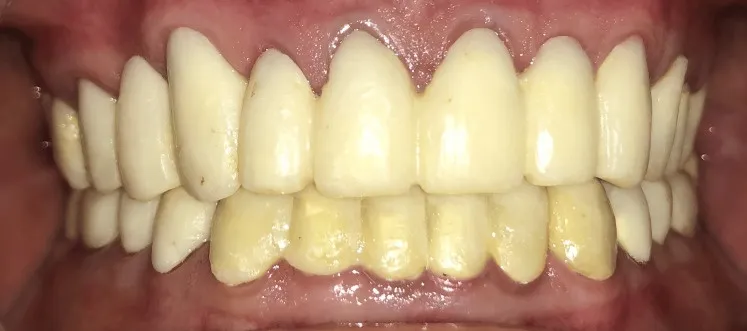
Provisional crowns in situ.
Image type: medical_photograph (oral_photograph)